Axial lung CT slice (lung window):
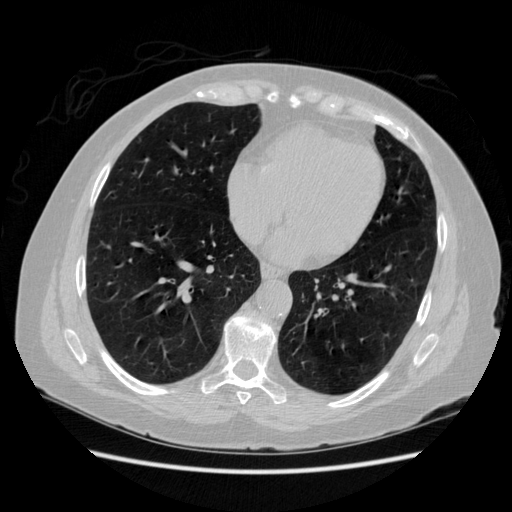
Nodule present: yes
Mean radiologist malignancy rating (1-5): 2.5